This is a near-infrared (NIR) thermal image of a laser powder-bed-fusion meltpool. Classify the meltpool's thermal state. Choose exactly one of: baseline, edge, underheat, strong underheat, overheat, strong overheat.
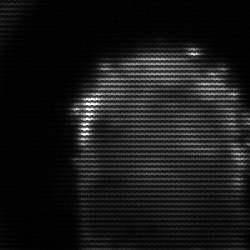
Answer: baseline